Question: The <URL> uses 'partial', 'template', 'render' to render templates within templates, but I'm still not sure I know which one to use when.
In the same screencast the 'partial' is explained as using the context and all data relative to the current controller, while 'render' uses the the specified controller's matching template, context etc:

Can someone please clarify the differences between 'partial', 'template', 'render' and when (examples) to use which?
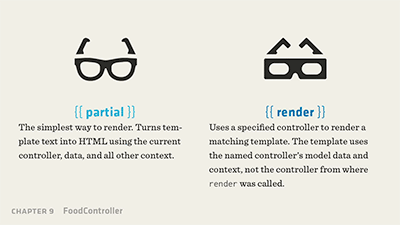
Answer: The way I understand it, the way they break down is like this:
"render" gives you an entire view/controller/template context of its own to work with.
An example will be a top navigation that includes dynamic pieces. The content will be maintained within a TopNavController and inserted into the application template using "render"
"partial" will insert a template, but that template will be using the current context instead of its own. Partial is also a newer part of the framework, meant to replace using template to some extent.
An example would be showing a list of users and having each user be a relatively complicated piece in the list (avatar, name, email, etc) you can just loop through the list and insert the partial based in the context of each user.
"template" just inserts the template using the current context. I believe it's not good style though to use template to render pieces inside of a template, you should rather use "partial" although template will work the same way for most cases.